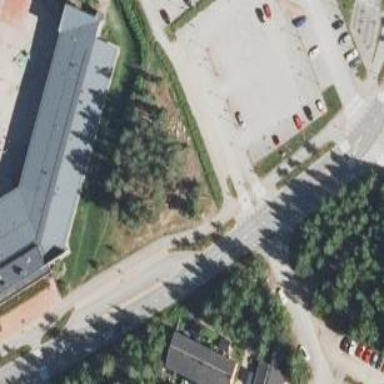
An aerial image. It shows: Marked road crossing.